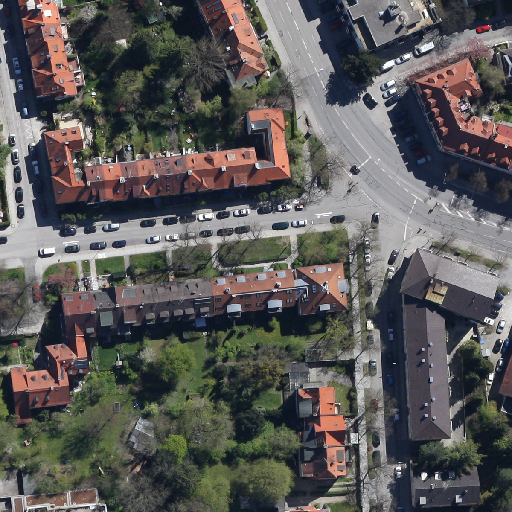
Referring expression: building along the road